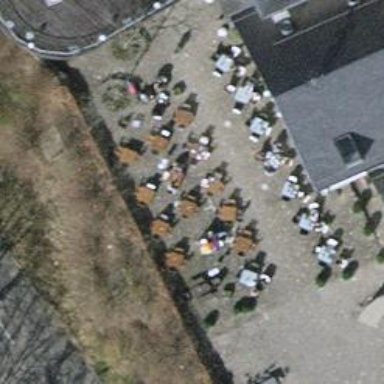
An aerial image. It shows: Outdoor seating area for leisure.